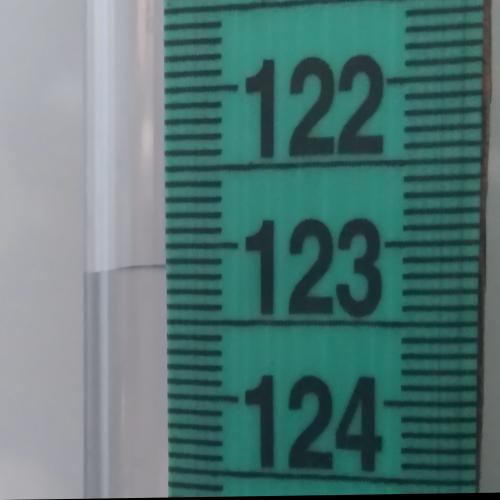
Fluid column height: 123.1 cm